Question: >
<URL>
I wanted to ask, if somebody knows how to change the color this "overscroll"?
I know you can get rid of it by calling 'setOverscrollmode="never"'. But how do you cahnge its color?
Here the Picture, so you know what I mean:

Thanks
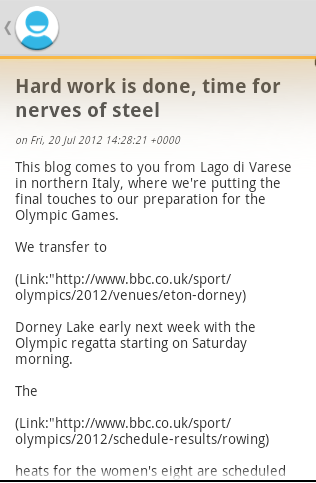
Answer: Use the following attributes in your xml 'ListView'
'''
android:overScrollHeader="@drawable/the_header"
android:overScrollFooter="@drawable/the_footer"
'''
Or you can do it programmatically, too:
'''
SetOverscrollHeader(R.drawable.the_header);
setOverscrollFooter(R.drawable.the_footer);
'''
These methods and attributes are only available since API 9; they won't work on the previous versions.